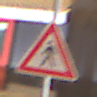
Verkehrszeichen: FussgaengerRechts
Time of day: NotSpecified
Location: Indoor (Urban)
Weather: NotSpecified
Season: NotSpecified
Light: Artificial